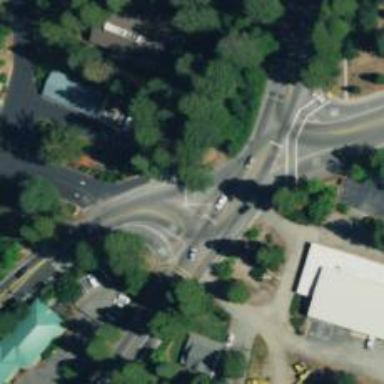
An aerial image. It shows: Asphalt road with secondary link designation.